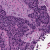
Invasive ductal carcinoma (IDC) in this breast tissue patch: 1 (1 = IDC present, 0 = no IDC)